【题型】选择题　【知识点】解析几何　【难度】easy
设 $F_1$、$F_2$ 为椭圆 $\frac{x^2}{a^2} + \frac{y^2}{b^2} = 1\ (a > b > 0)$ 的左、右焦点，椭圆上存在点 $M$，$\angle MF_1F_2 = \alpha$，$\angle MF_2F_1 = \beta$，使得离心率 $e = \frac{\sin\beta}{\sin\alpha}$，则 $e$ 的取值范围为（ ）

A. $(0,1)$
B. $(0,\sqrt{2}-1)$
C. $(\sqrt{2}-1,1)$
D. $(\sqrt{2}-1,\sqrt{2}+1)$
【解答】

\textbf{【答案】} C

\textbf{【分析】} 在 $\triangle MF_1F_2$ 中，由正弦定理结合条件有：$\frac{c}{a} = \frac{|MF_1|}{|MF_2|} = \frac{2a - |MF_2|}{|MF_2|}$，再由 $|MF_2|$ 的范围可求出离心率。

\textbf{【详解】} 由 $\angle MF_1F_2 = \alpha$，$\angle MF_2F_1 = \beta$，设 $|MF_1| = m$，$|MF_2| = n$，在 $\triangle MF_1F_2$ 中，由正弦定理有：$\frac{m}{\sin\beta} = \frac{n}{\sin\alpha}$。

离心率 $e = \frac{\sin\beta}{\sin\alpha}$，则 $\frac{c}{a} = \frac{m}{n} = \frac{2a - n}{n}$；解得：$n = \frac{2a^2}{a + c}$。

由于 $a - c < |MF_2| < a + c$，得 $(a + c)(a - c) < 2a^2 < (a + c)^2$，

$(a + c)(a - c) = a^2 - c^2 < 2a^2$ 显然成立，

由 $2a^2 < (a + c)^2$ 有 $\sqrt{2}a < a + c$，即 $c > (\sqrt{2} - 1)a$，得 $e = \frac{c}{a} > \sqrt{2} - 1$，

所以椭圆离心率取值范围为 $(\sqrt{2} - 1, 1)$。

故选：C。

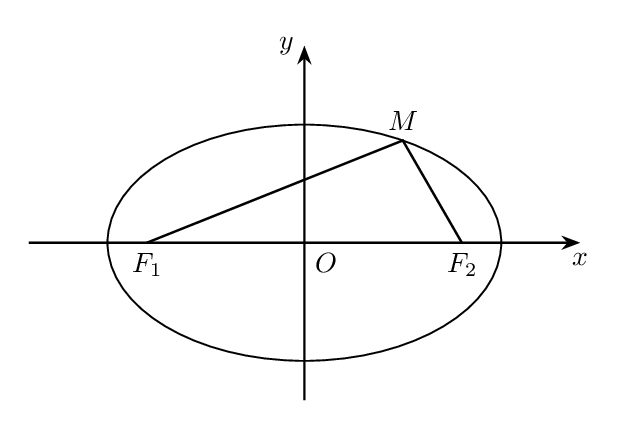